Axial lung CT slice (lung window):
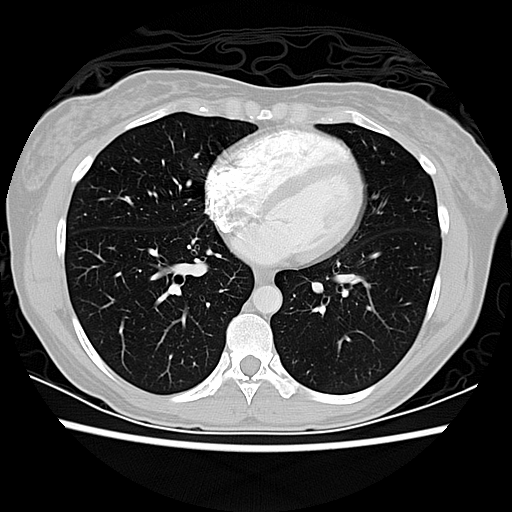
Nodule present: no